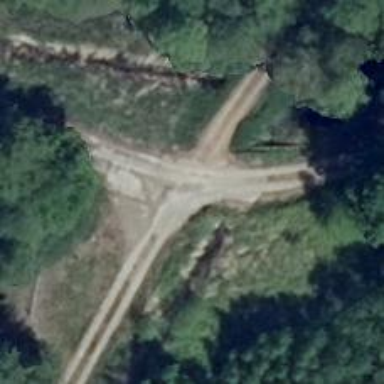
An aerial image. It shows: High-quality track road with concrete lanes.